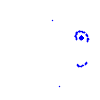
Particle: pion